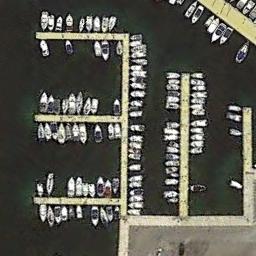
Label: harbor